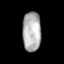
Tissue: skin
Cell type: Others
Senescence score: 0.707
Nuclear area (px): 717
Mean DAPI intensity: 176.919